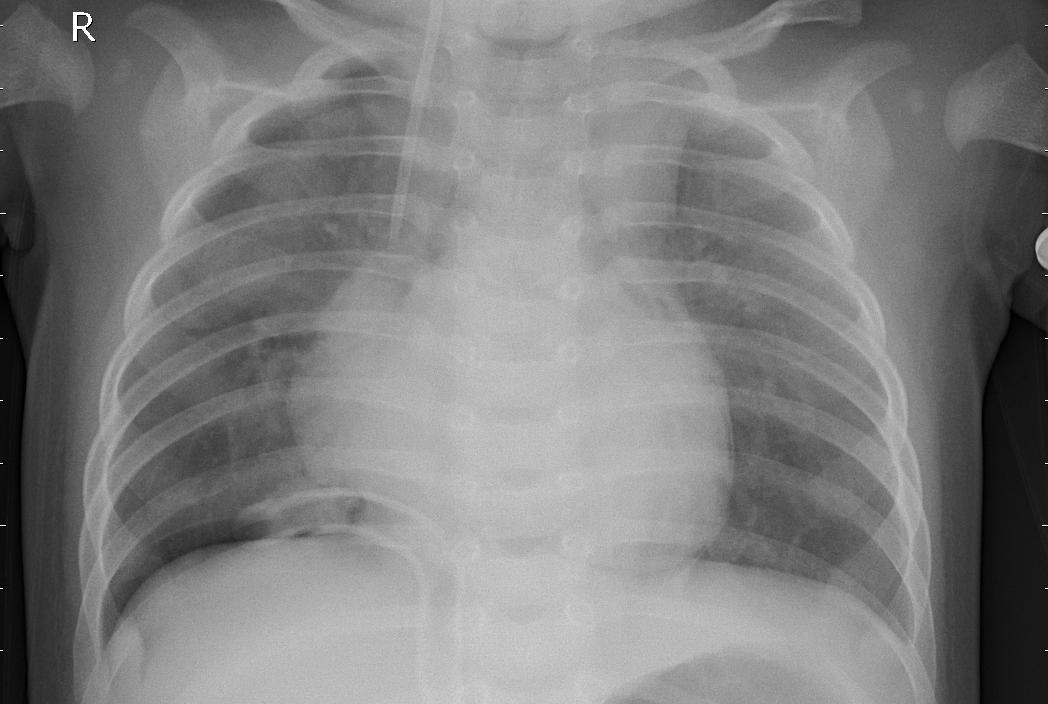
Diagnosis: PNEUMONIA